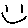
Label: smiley face